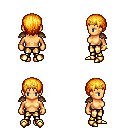
a pixel art fantasy rpg character, female body template, human, tanned skin, leather shoulder armor, gold greaves, light blonde plain hairstyle, gold tiara, bracelets, gold boots, four views (front, back, left, right), 2x2 character sprite sheet, small pixel art, hard edges, no anti-aliasing